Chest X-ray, PA view. Patient: 44 years old, sex F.
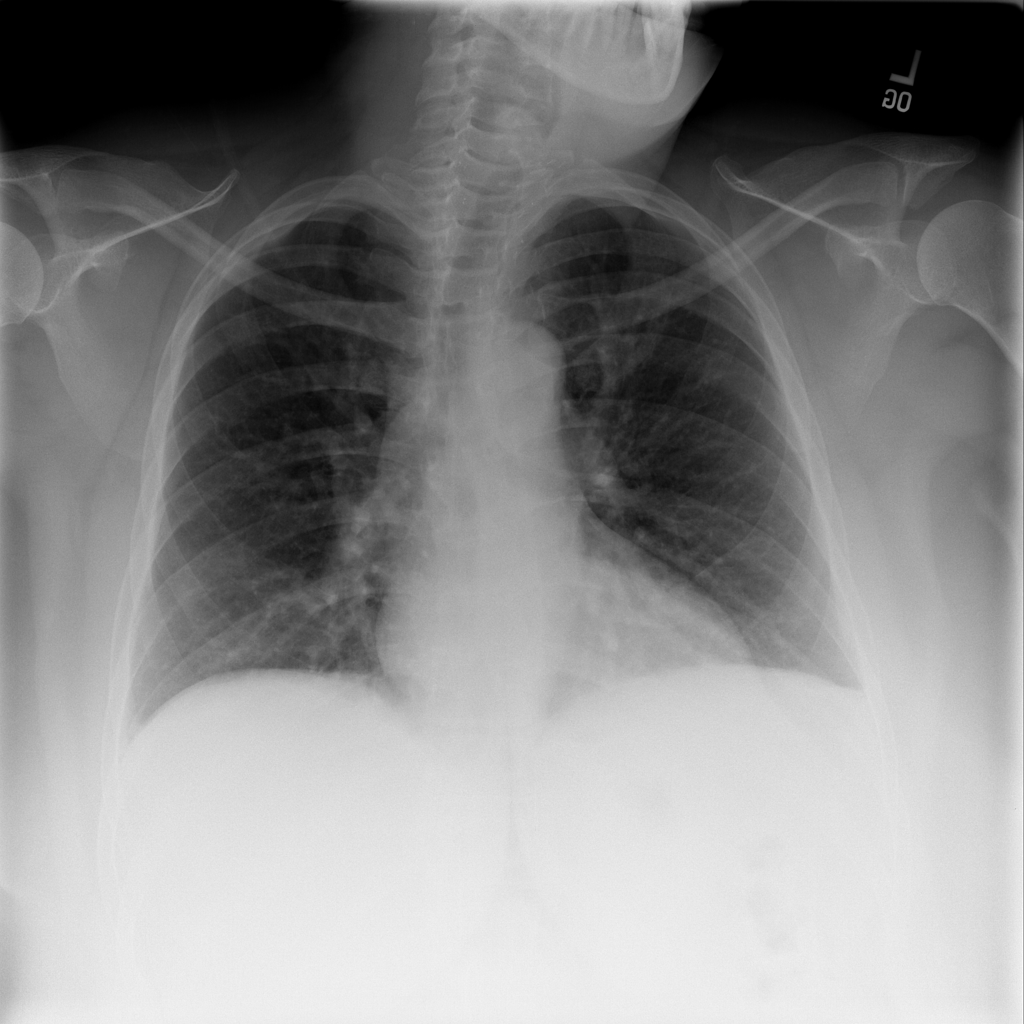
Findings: No Finding